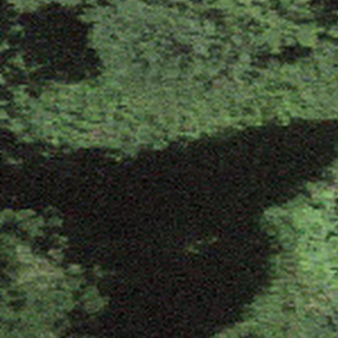
Label: other